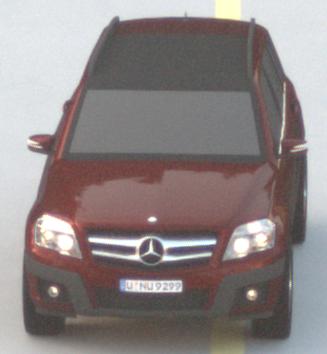
Make: Mercedes-Benz
Model: GLK 280
Detailed model: GLK-Class (204)
Model produced from: 2008/10
Model produced until: 2009/04
Doors: 5
Color: red
Road condition: dry road
Daytime: sunrise or sunset
Contrast: low contrast